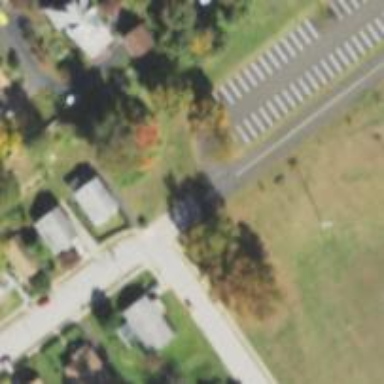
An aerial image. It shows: Unmarked road crossing.